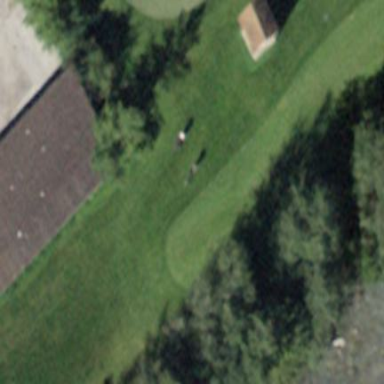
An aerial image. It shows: Grass area designated as golf tee.